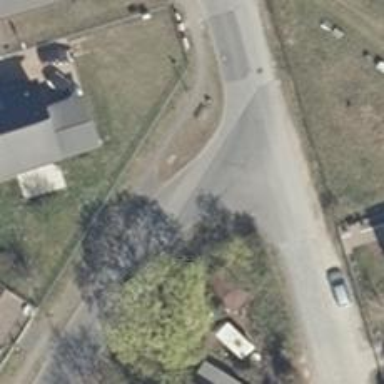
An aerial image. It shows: Asphalt road in residential area.